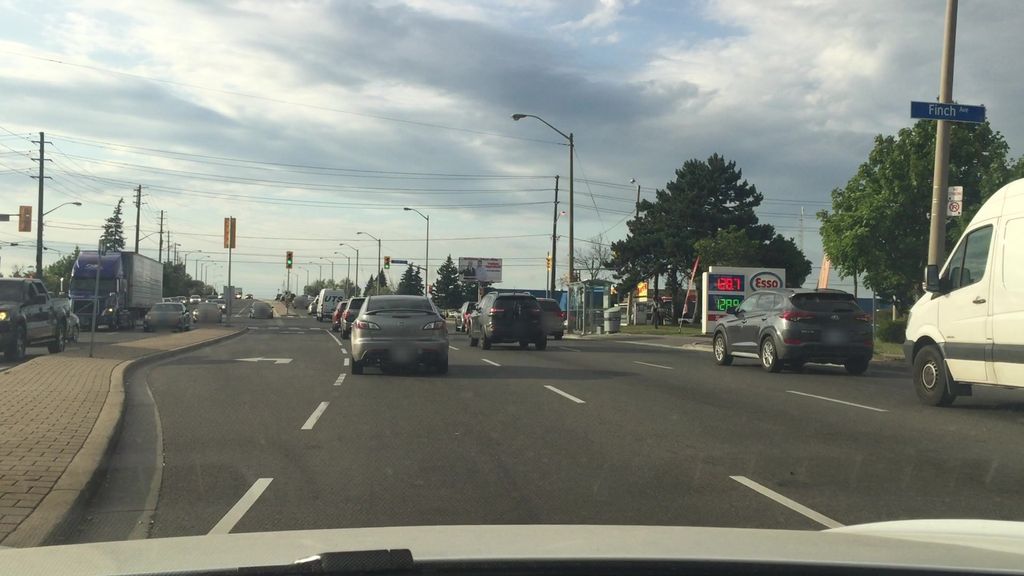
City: toronto